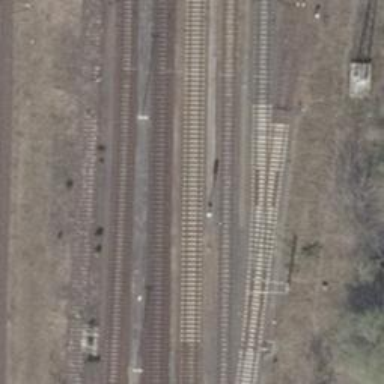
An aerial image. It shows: Railway signal.